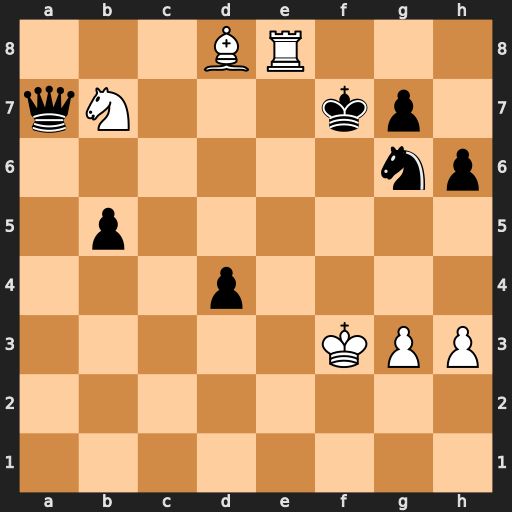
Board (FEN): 3BR3/qN3kp1/6np/1p6/3p4/5KPP/8/8
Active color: w
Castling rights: -
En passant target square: -
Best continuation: Nd6#